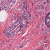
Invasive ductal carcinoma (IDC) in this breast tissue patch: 0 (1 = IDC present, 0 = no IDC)